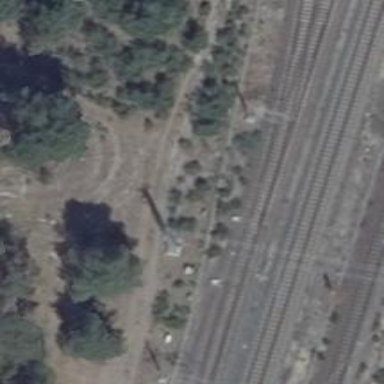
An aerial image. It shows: Railway switch.